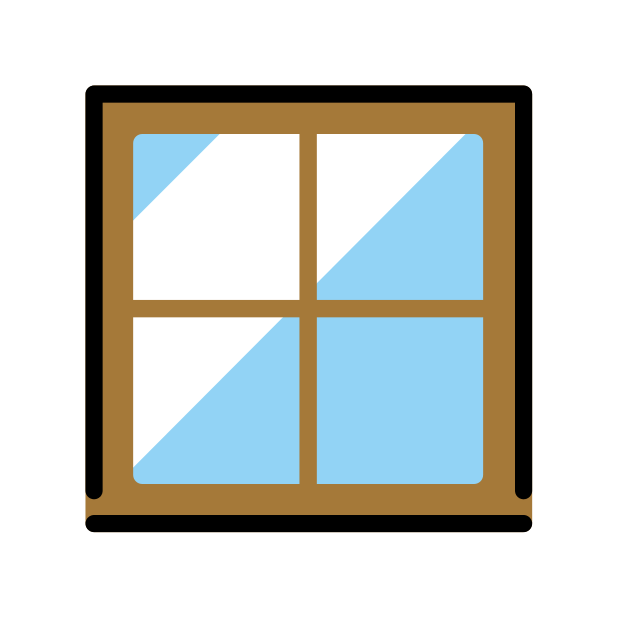
Emoji: 🪟
Name: window
Unicode: 0x1fa9f